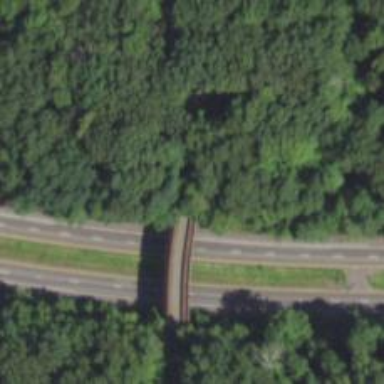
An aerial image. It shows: Bridge on bridleway.